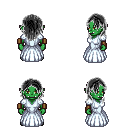
a pixel art fantasy rpg character, female body template, orc, green skin, underdress, gold greaves, gray long hairstyle, leather bracers, black shoes, four views (front, back, left, right), 2x2 character sprite sheet, small pixel art, hard edges, no anti-aliasing